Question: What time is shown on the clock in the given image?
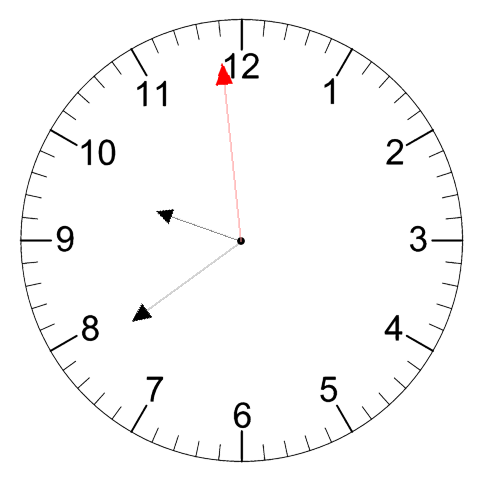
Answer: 09:38:59